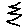
Label: zigzag